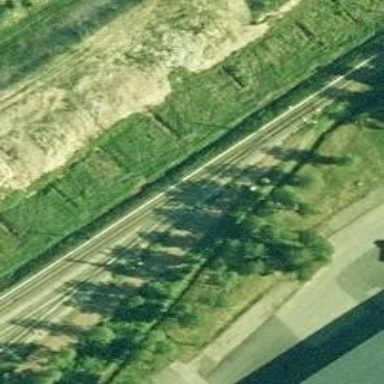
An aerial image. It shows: Electrified rail siding with contact line.